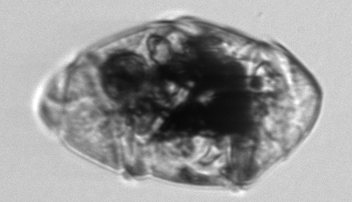
Label: Warnowia